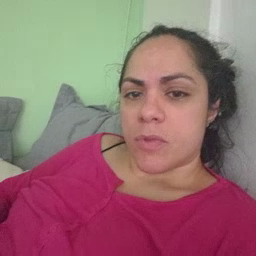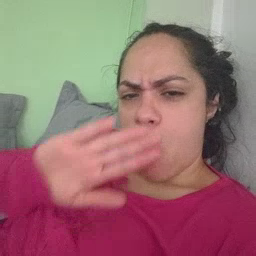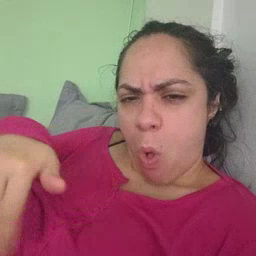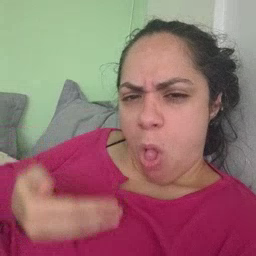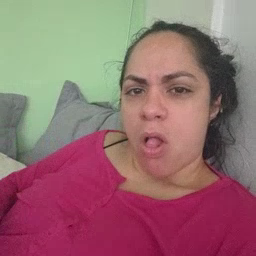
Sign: all